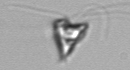
Label: Pyramimonas_longicauda